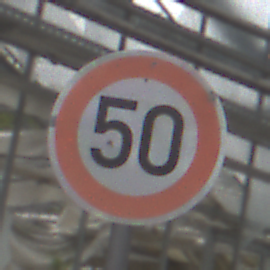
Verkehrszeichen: Geschwindigkeit50
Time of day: Midday
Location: Roofed (Special)
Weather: Overcast
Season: NotSpecified
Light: Natural